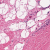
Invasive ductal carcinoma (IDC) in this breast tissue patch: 0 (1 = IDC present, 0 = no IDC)